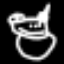
Label: frog